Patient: sex F, age 28
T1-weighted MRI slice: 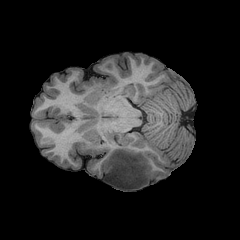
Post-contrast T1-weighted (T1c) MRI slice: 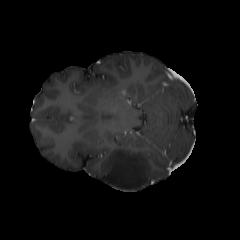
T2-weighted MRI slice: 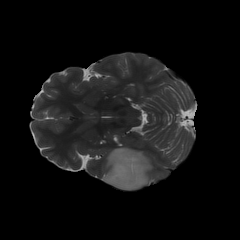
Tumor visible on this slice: yes
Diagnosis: Astrocytoma, IDH-mutant
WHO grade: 2